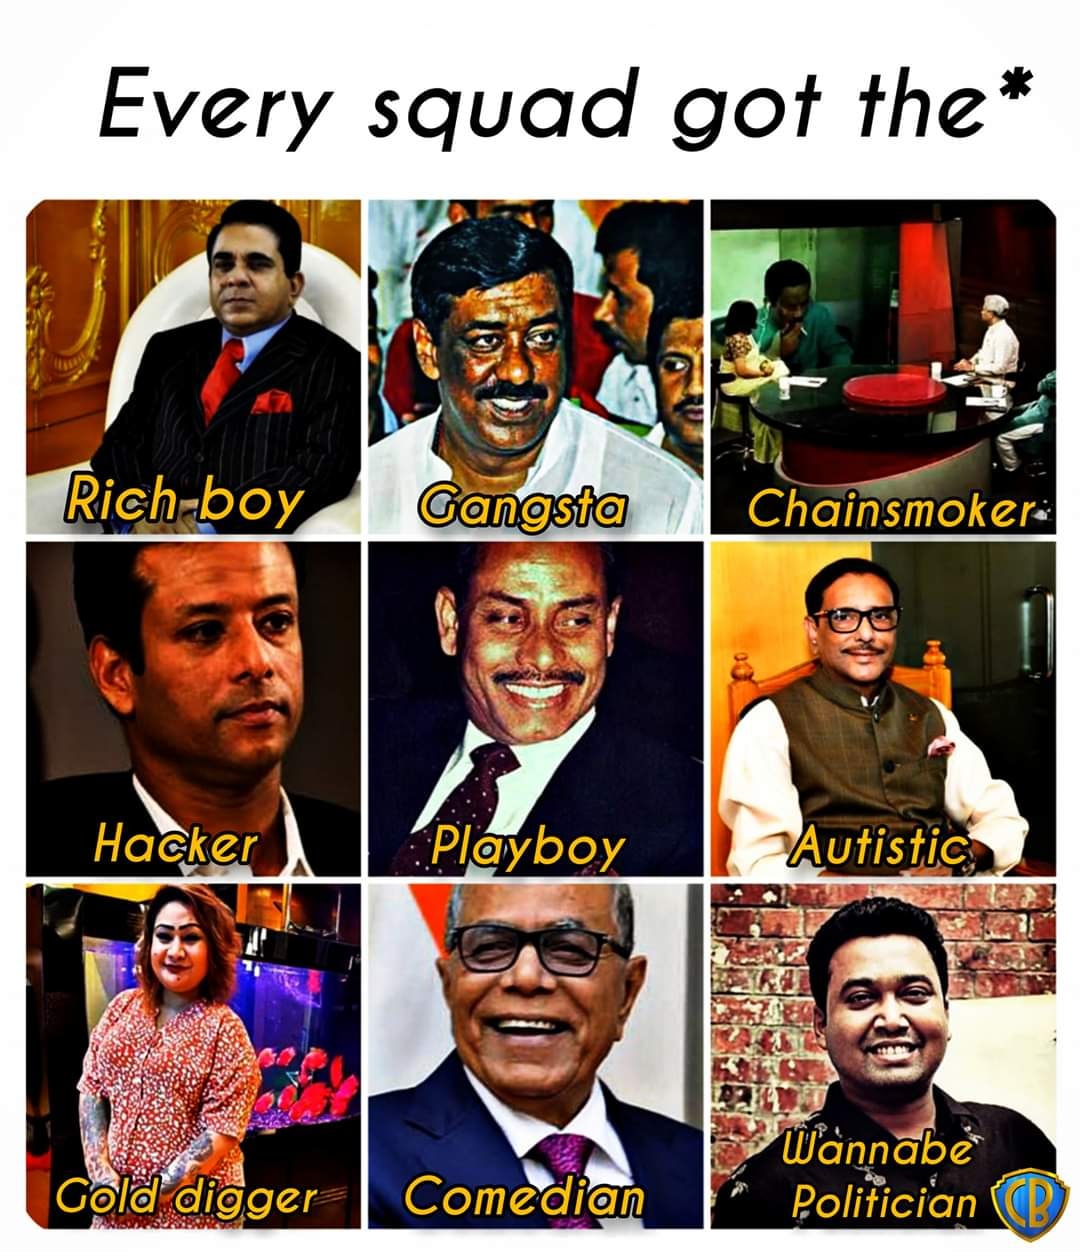
Caption: Every squad got the*    Rich-boy   Gangsta   Chainsmoker   Hacker   Playboy   Autistic   Gold digger   Comedian   Wannabe Politician
Label: hate